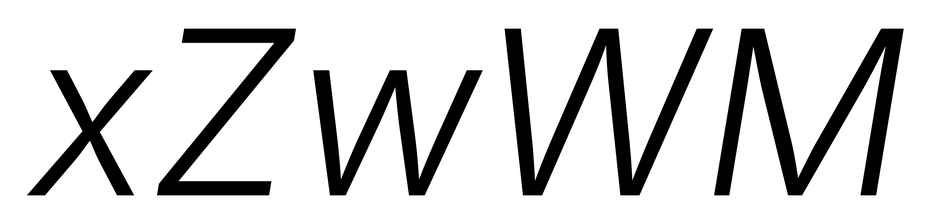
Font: Inter-Italic_Light_Italic